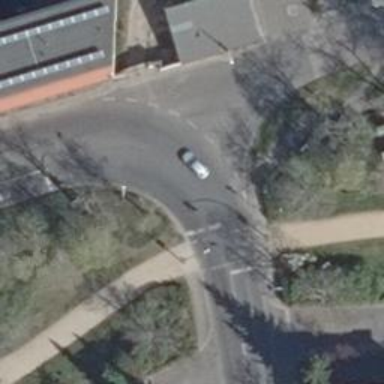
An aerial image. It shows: Road with traffic signals at crossing.